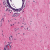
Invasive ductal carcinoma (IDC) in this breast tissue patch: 0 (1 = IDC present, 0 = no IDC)